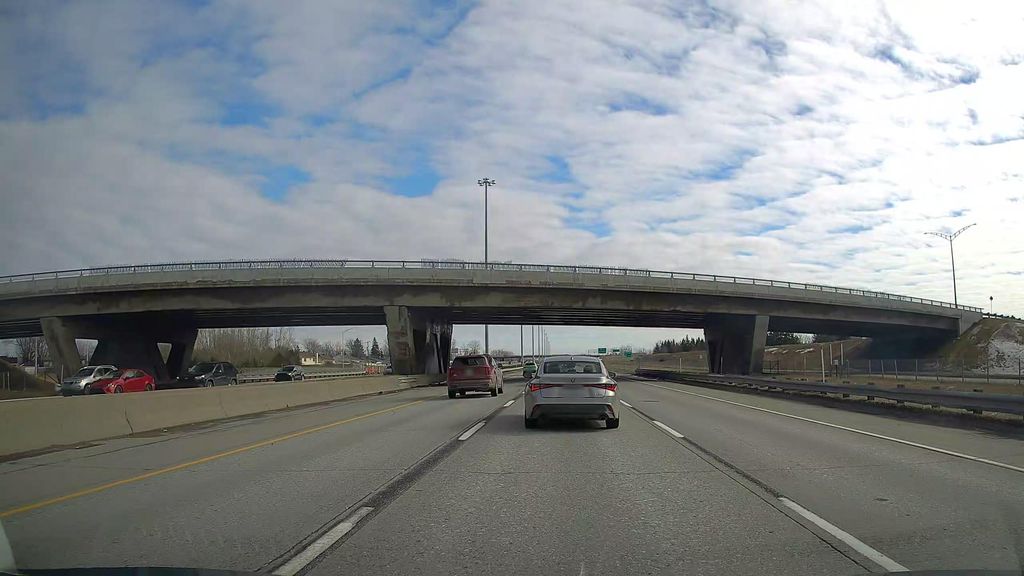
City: montreal